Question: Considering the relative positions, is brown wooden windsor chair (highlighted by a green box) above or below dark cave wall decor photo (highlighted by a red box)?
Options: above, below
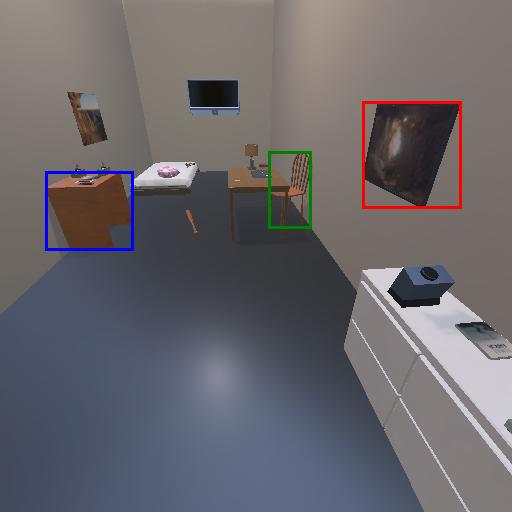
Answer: above